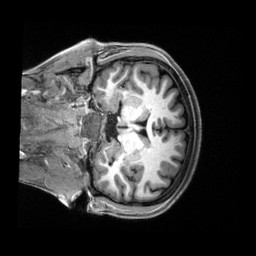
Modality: T1w
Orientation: coronal
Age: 18
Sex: female
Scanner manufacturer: siemens
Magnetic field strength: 3 T
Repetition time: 2.5 s
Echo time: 0.00222 s